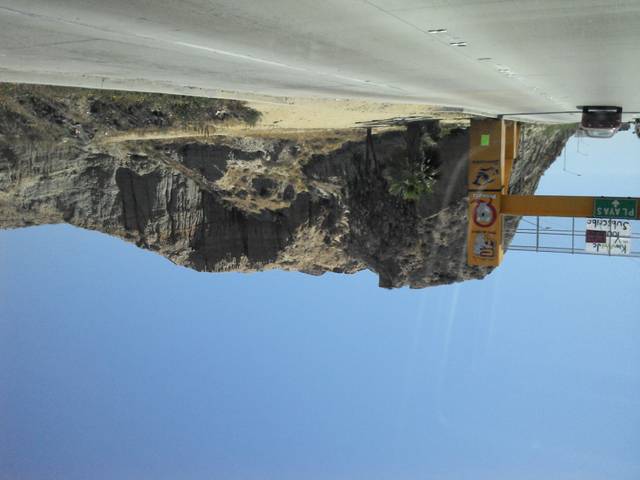
Region: Mexico
Coordinates: 32.536, -117.102